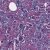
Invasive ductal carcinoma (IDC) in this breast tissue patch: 1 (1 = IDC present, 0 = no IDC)